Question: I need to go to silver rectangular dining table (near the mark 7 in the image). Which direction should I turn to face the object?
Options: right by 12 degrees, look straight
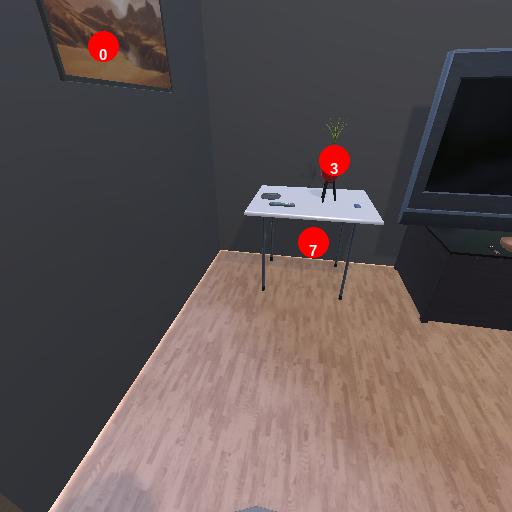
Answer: right by 12 degrees